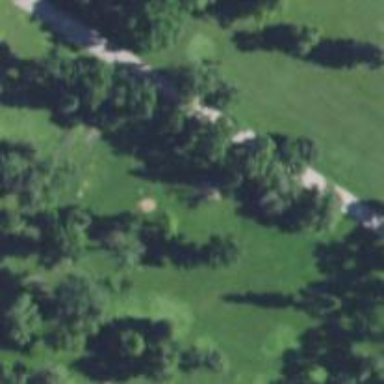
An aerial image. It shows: Disc golf basket for the sport of disc golf.